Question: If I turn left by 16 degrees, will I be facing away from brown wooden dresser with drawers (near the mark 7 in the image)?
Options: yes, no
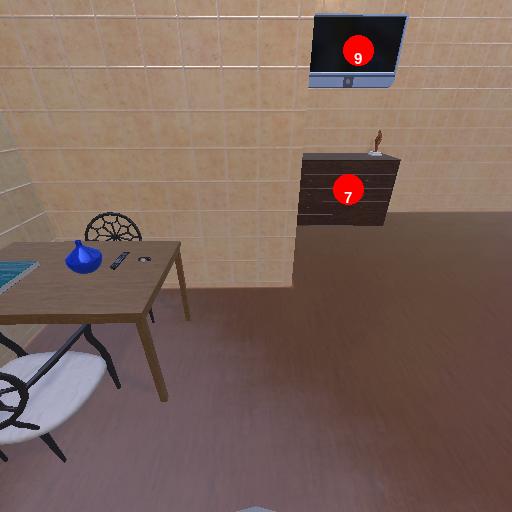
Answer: yes